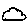
Label: cloud